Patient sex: M
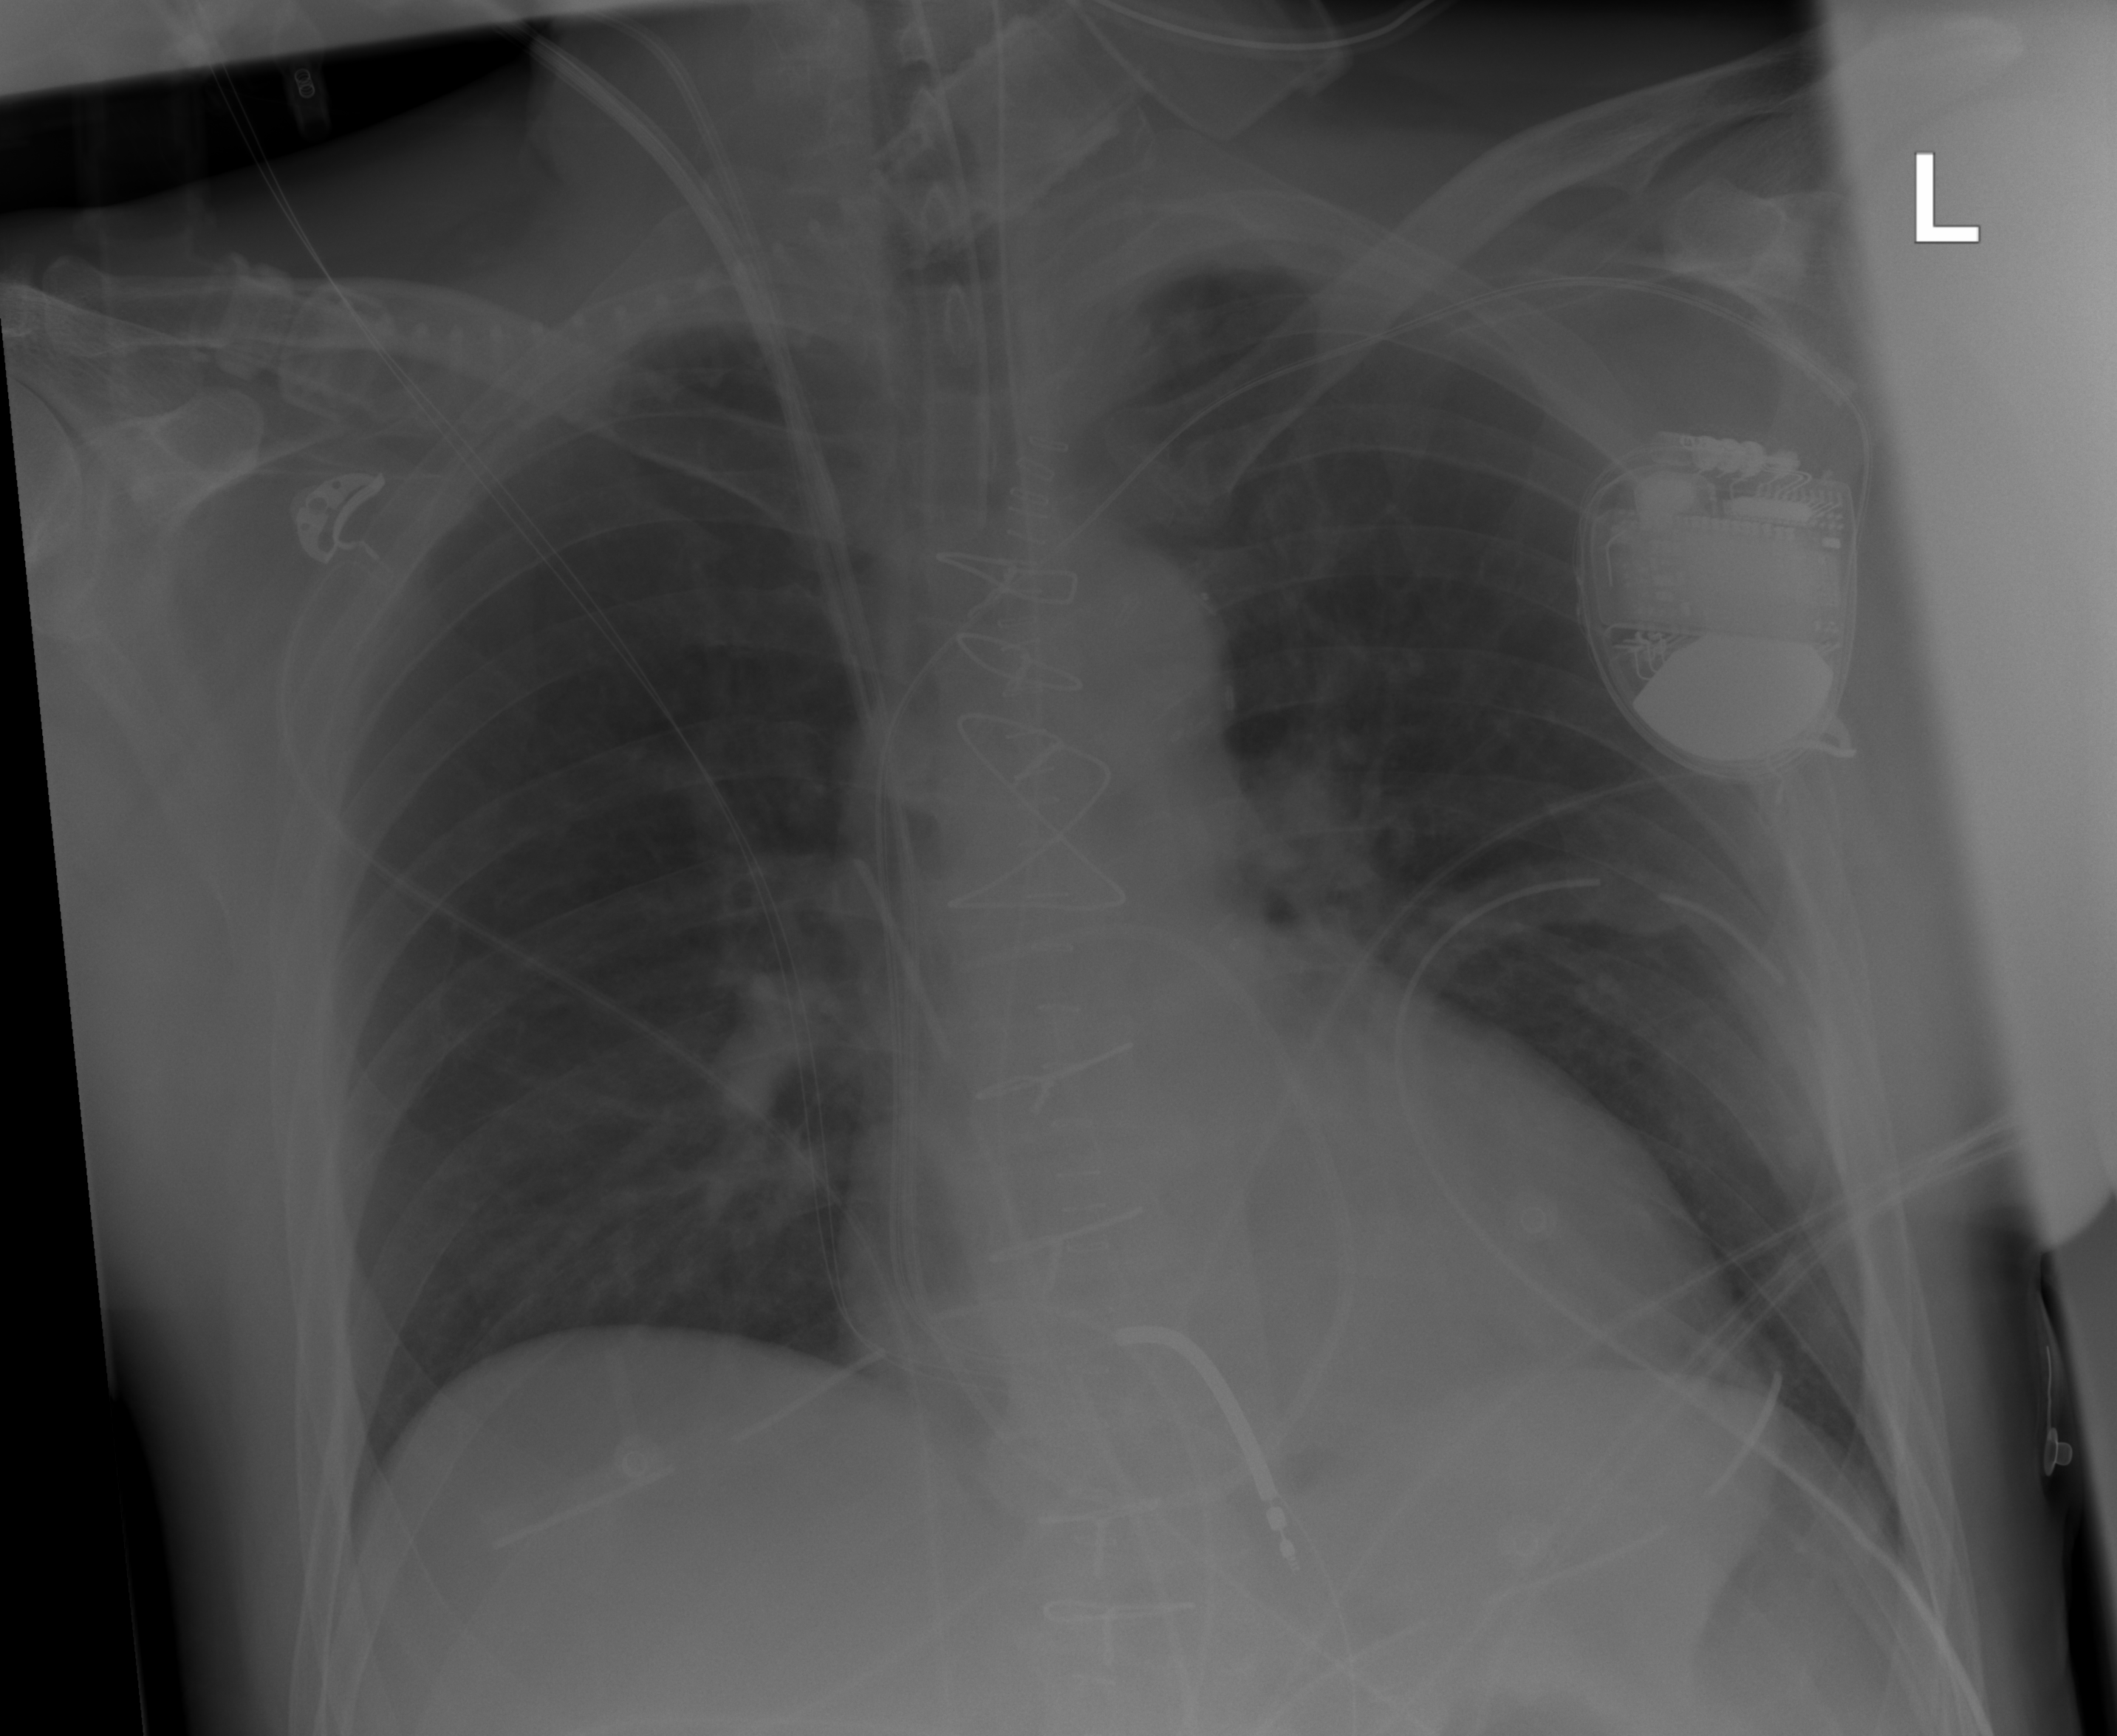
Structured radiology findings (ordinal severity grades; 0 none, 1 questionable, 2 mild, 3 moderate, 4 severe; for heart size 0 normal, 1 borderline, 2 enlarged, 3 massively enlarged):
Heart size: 0
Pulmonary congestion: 0
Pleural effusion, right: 0
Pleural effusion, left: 0
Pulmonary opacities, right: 0
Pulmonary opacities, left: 0
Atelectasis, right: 0
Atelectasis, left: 2